Question: I have an Excel workbook which contains multiple sheets. I want to hide/unhide sheets based on cell values in Main sheet cells B3:B8. Values in Main sheet are changed by the user from pre-defined list.
Eg. If "A" exists in the "Config" column, then unhide sheet "A" in my workbook.

At the moment I have following code, which works, but looks
clunky, Excel flickers as the code runs every time a value is changed in "Config" column:
'''
Private Sub Worksheet_Change(ByVal Target As Range)
Dim i As Integer
Sheets("A").Visible = False
Sheets("B").Visible = False
Sheets("C").Visible = False
Sheets("D").Visible = False
For i = 3 To 8
If InStr(1, Cells(i, 2), "A") Then
Sheets("A").Visible = True
ElseIf InStr(1, Cells(i, 2), "B") Then
Sheets("B").Visible = True
ElseIf InStr(1, Cells(i, 2), "C") Then
Sheets("C").Visible = True
ElseIf InStr(1, Cells(i, 2), "D") Then
Sheets("D").Visible = True
End If
Next i
End Sub
'''
I also tried to run this macro from a button, but it stops with first TRUE value (a sheet becomes unhidden).
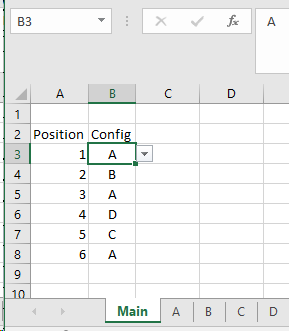
Answer: I would use this method:
'''
Private Sub Worksheet_Change(ByVal Target As Range)
Dim i As Integer
Sheets("A").Visible = xlSheetHidden
Sheets("B").Visible = xlSheetHidden
Sheets("C").Visible = xlSheetHidden
Sheets("D").Visible = xlSheetHidden
Application.ScreenUpdating = False
For i = 3 To 8
If InStr(1, Cells(i, 2), "A") Then Sheets("A").Visible = xlSheetVisible
If InStr(1, Cells(i, 2), "B") Then Sheets("B").Visible = xlSheetVisible
If InStr(1, Cells(i, 2), "C") Then Sheets("C").Visible = xlSheetVisible
If InStr(1, Cells(i, 2), "D") Then Sheets("D").Visible = xlSheetVisible
Next i
Application.ScreenUpdating = True
End Sub
'''